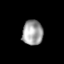
Tissue: skin
Cell type: Epithelial cells
Senescence score: 0.2225
Nuclear area (px): 503
Mean DAPI intensity: 162.237